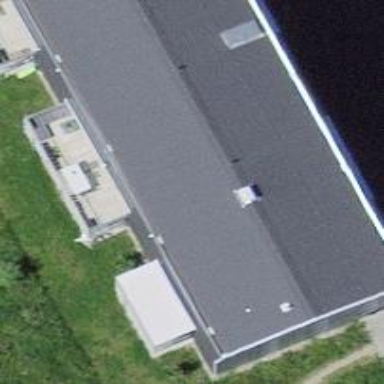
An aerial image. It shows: Grey building with gambrel-shaped grey roof.